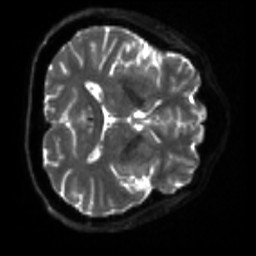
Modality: sbref
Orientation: axial
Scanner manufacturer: siemens
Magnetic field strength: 3 T
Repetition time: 4 s
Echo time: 0.0594 s